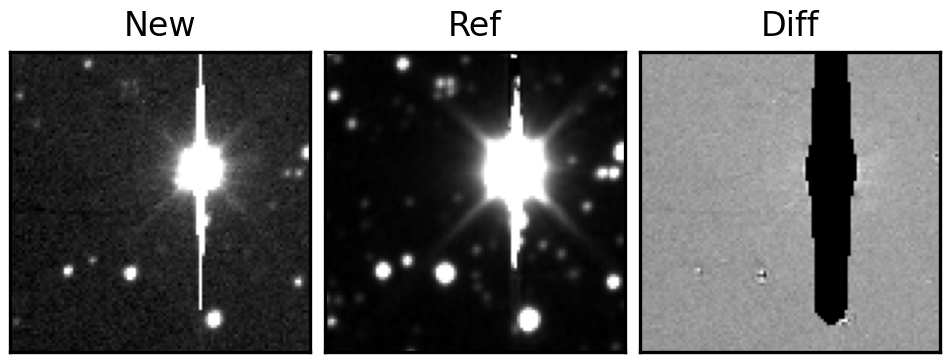
Label: bogus